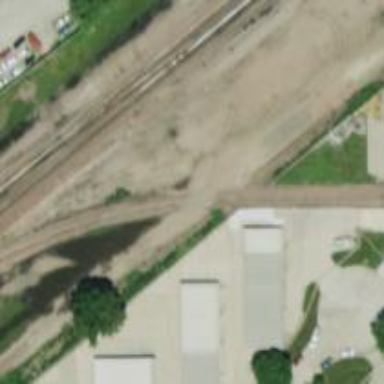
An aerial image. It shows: Level crossing along the railway.